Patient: sex M, age 23
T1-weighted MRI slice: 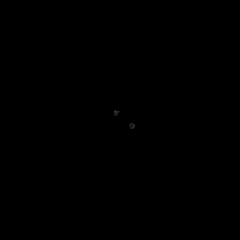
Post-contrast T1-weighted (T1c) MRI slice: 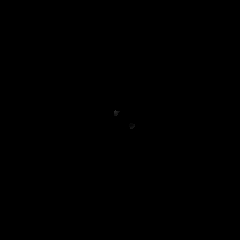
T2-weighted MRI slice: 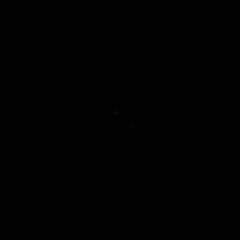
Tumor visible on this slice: no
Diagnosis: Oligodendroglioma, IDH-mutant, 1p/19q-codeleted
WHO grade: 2